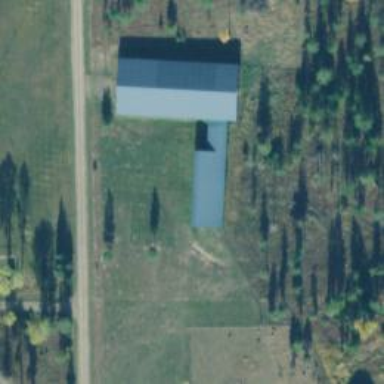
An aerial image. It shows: Stable.